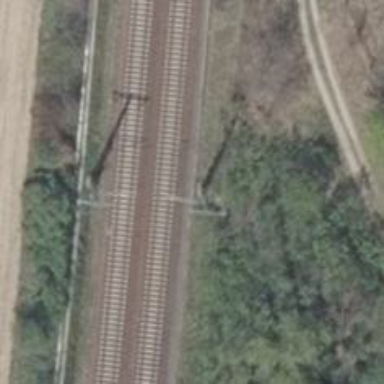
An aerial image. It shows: Railway track with contact lines for electrification.